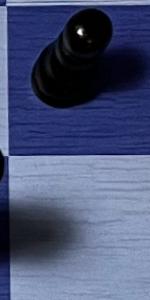
Label: Empty